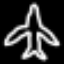
Label: airplane